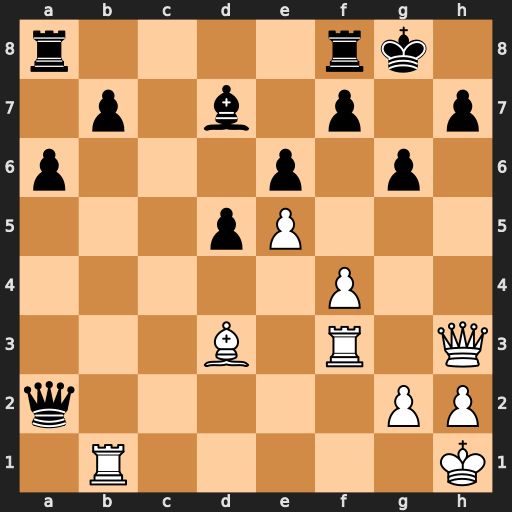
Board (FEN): r4rk1/1p1b1p1p/p3p1p1/3pP3/5P2/3B1R1Q/q5PP/1R5K
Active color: w
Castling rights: -
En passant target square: -
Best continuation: Qh6 f5 exf6 Rxf6 Rh3